Question: i have an application of 'winforms' with the logic of REMEMBER me game.
what i want is that when ever i click reset button or run the game the locations of my buttons will be different(rumbled) so that the game will be interesting :)

this are my codes so far
'''
public partial class Form1 : Form
{
int b1 = 1, b2 = 2, b3 = 3,b4 = 4,b5 = 5,b6 = 6;
public Form1()
{
InitializeComponent();
}
private void Wrong_Tick(object sender, EventArgs e)
{
progressBar1.Increment(10);
if (progressBar1.Value == 100)
{
Wrong.Stop();
button1.Text = "";
button2.Text = "";
button3.Text = "";
button4.Text = "";
button5.Text = "";
button6.Text = "";
b1 = 1;
b2 = 2;
b3 = 3;
b4 = 4;
b5 = 5;
b6 = 6;
progressBar1.Value = 0;
}
}
private void Tb1b2_Tick(object sender, EventArgs e)
{
progressBar1.Increment(10);
if (progressBar1.Value == 100)
{
Tb1b2.Stop();
button1.Visible = false;
button2.Visible = false;
progressBar1.Value = 0;
}
}
private void Tb3b4_Tick(object sender, EventArgs e)
{
progressBar1.Increment(10);
if (progressBar1.Value == 100)
{
Tb3b4.Stop();
button3.Visible = false;
button4.Visible = false;
progressBar1.Value = 0;
}
}
private void Tb5b6_Tick(object sender, EventArgs e)
{
progressBar1.Increment(10);
if (progressBar1.Value == 100)
{
Tb5b6.Stop();
button5.Visible = false;
button6.Visible = false;
progressBar1.Value = 0;
}
}
private void button1_Click(object sender, EventArgs e)
{
if(b1 == 1)
{
b1 = 0;
button1.Text = "kevin";
if (b1 == b2)
{
Tb1b2.Start();
}
else if (b1 == b3)
{
Wrong.Start();
}
else if (b1 == b4)
{
Wrong.Start();
}
else if (b1 == b5)
{
Wrong.Start();
}
else if (b1 == b6)
{
Wrong.Start();
}
}
else if (b1 == 0)
{
b1 = 1;
button1.Text = "";
}
}
private void button2_Click(object sender, EventArgs e)
{
if (b2 == 2)
{
b2 = 0;
button2.Text = "kevin";
if (b2 == b1)
{
Tb1b2.Start();
}
else if (b2 == b3)
{
Wrong.Start();
}
else if (b2 == b4)
{
Wrong.Start();
}
else if (b2 == b5)
{
Wrong.Start();
}
else if (b2 == b6)
{
Wrong.Start();
}
}
else if (b1 == 0)
{
b2 = 2;
button2.Text = "";
}
}
private void button3_Click(object sender, EventArgs e)
{
if (b3 == 3)
{
b3 = 0;
button3.Text = "kath";
if (b3 == b4)
{
Tb3b4.Start();
}
else if (b3 == b1)
{
Wrong.Start();
}
else if (b3 == b2)
{
Wrong.Start();
}
else if (b3 == b5)
{
Wrong.Start();
}
else if (b3 == b6)
{
Wrong.Start();
}
}
else if (b3 == 0)
{
b3 = 3;
button1.Text = "";
}
}
private void button4_Click(object sender, EventArgs e)
{
if (b4 == 4)
{
b4 = 0;
button4.Text = "kath";
if (b4 == b3)
{
Tb3b4.Start();
}
else if (b4 == b1)
{
Wrong.Start();
}
else if (b4 == b2)
{
Wrong.Start();
}
else if (b4 == b5)
{
Wrong.Start();
}
else if (b4 == b6)
{
Wrong.Start();
}
}
else if (b4 == 0)
{
b4 = 3;
button4.Text = "";
}
}
private void button5_Click(object sender, EventArgs e)
{
if (b5 == 5)
{
b5 = 0;
button5.Text = "eka";
if (b5 == b6)
{
Tb5b6.Start();
}
else if (b5 == b1)
{
Wrong.Start();
}
else if (b5 == b2)
{
Wrong.Start();
}
else if (b5 == b3)
{
Wrong.Start();
}
else if (b5 == b4)
{
Wrong.Start();
}
}
else if (b5 == 0)
{
b5 = 5;
button5.Text = "";
}
}
private void button6_Click(object sender, EventArgs e)
{
if (b6 == 6)
{
b6 = 0;
button6.Text = "eka";
if (b6 == b5)
{
Tb5b6.Start();
}
else if (b6 == b1)
{
Wrong.Start();
}
else if (b6 == b2)
{
Wrong.Start();
}
else if (b6 == b3)
{
Wrong.Start();
}
else if (b6 == b4)
{
Wrong.Start();
}
}
else if (b6 == 0)
{
b6 = 6;
button6.Text = "";
}
}
private void Reset_Click(object sender, EventArgs e)
{
b1 = 1;
b2 = 2;
b3 = 3;
b4 = 4;
b5 = 5 ;
b6 = 6;
button1.Visible = true;
button2.Visible = true;
button3.Visible = true;
button4.Visible = true;
button5.Visible = true;
button6.Visible = true;
button1.Text = "";
button2.Text = "";
button3.Text = "";
button4.Text = "";
button5.Text = "";
button6.Text = "";
}
}
'''
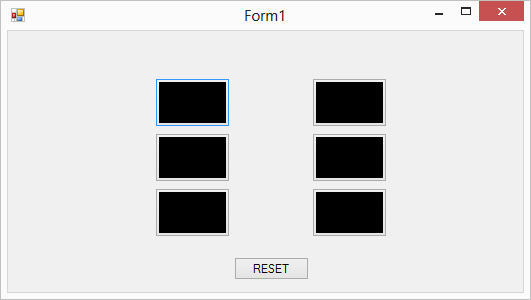
Answer: I think i understand, you want to have the locations of the buttons different for every game.
Create a class to store the locations:
'''
public class ButtonLocation
{
public int Left {get;set;}
public int Top {get;set;}
}
'''
Then, populate a list with each of the possible locations, and then use 'Random' to pick one location, and put a button there, the way you do that is up to you, as you may want to create something more scale-able in case you want more buttons in the future.
heres code for randomly picking the locations though :
'''
private void Form1_Load(object sender, EventArgs e)
{
//Create a list of locations.
List<ButtonLocation> buttonLocations = new List<ButtonLocation>() {
new ButtonLocation {Left = 100, Top = 100},
new ButtonLocation {Left = 100, Top = 200},
new ButtonLocation {Left = 100, Top = 300},
new ButtonLocation {Left = 300, Top = 400},
new ButtonLocation {Left = 300, Top = 500},
new ButtonLocation {Left = 300, Top = 600}
};
//Instantiate Random
Random random = new Random();
//Loop through the different Locations
while (buttonLocations.Count() > 0)
{
//Generate a random int from 0 to -1 of the number of possible locations
int randomButtonLocationIndex = random.Next(0, buttonLocations.Count() - 1);
//Create New button, Rememeber to add the event to this new button!
Button button = new Button();
button.Left = buttonLocations[randomButtonLocationIndex].Left;
button.Top = buttonLocations[randomButtonLocationIndex].Top;
this.Controls.Add(button);
buttonLocations.RemoveAt(randomButtonLocationIndex);
}
}
'''
Martyn